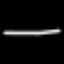
Label: line